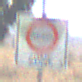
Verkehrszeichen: BeginnUmweltzone
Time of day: Midday
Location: Outdoor (Nature)
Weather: Clear
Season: NotSpecified
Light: Natural